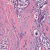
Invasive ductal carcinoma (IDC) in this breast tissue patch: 1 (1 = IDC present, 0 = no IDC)